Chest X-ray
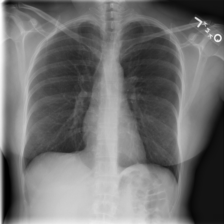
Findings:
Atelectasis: negative
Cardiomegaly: negative
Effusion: negative
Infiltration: negative
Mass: negative
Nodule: negative
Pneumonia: negative
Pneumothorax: negative
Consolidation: negative
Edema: negative
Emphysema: negative
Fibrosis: negative
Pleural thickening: positive
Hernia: negative